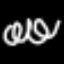
Label: squiggle